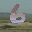
Label: 6